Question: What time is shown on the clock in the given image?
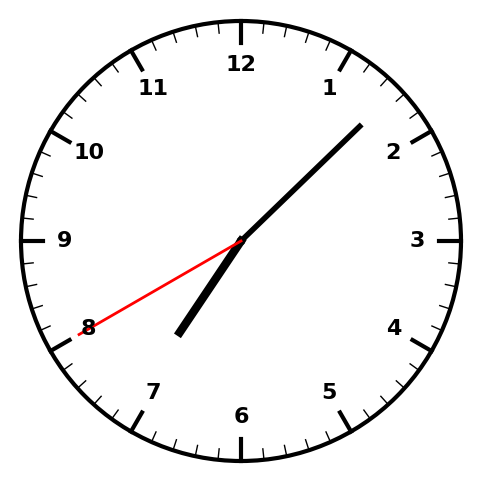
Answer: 07:07:40